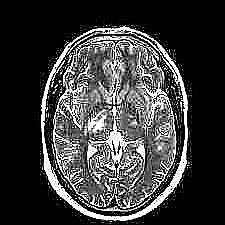
Label: notumor